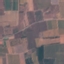
Label: PermanentCrop